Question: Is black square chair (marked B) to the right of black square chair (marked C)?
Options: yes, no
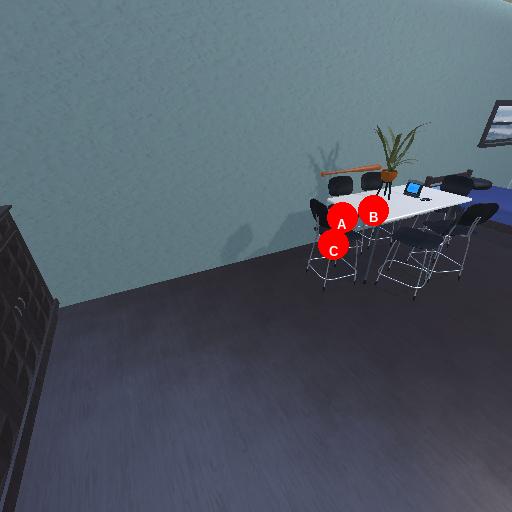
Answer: yes